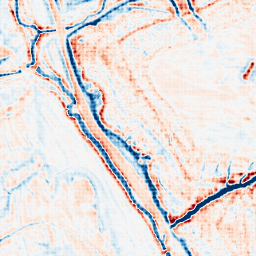
Category: edge_preserving
Decomposition family: bilateral
Decomposition parameters: d: 15
sigma_color: 150
sigma_space: 50
Upsampling method: sinc_hamming
Upsampling parameters: scale: 4
kernel_size: 4
Upsampling scale: 4